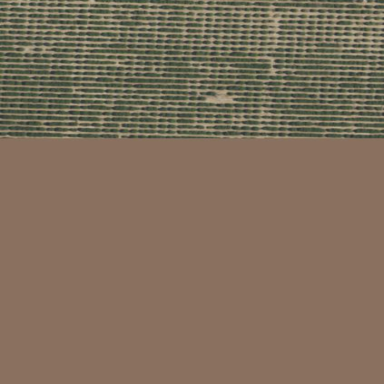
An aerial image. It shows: Orange orchard with rows of vibrant orange trees.